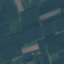
Land use / land cover: AnnualCrop